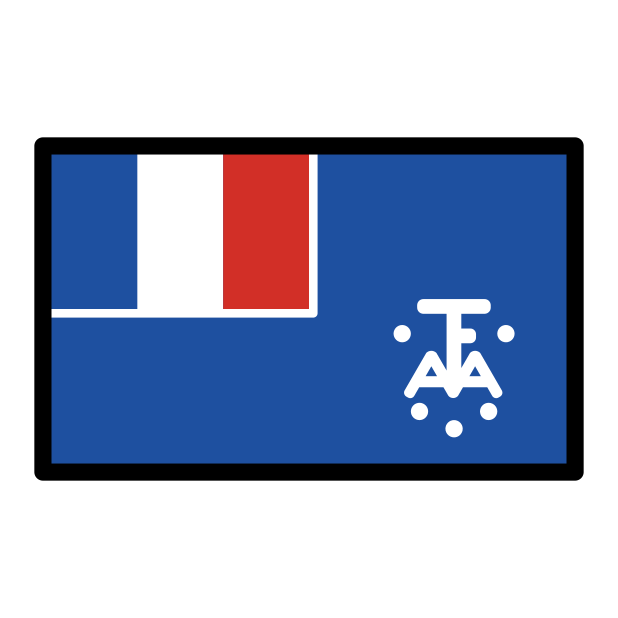
flag: French Southern Territories